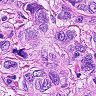
Metastatic tissue present: yes